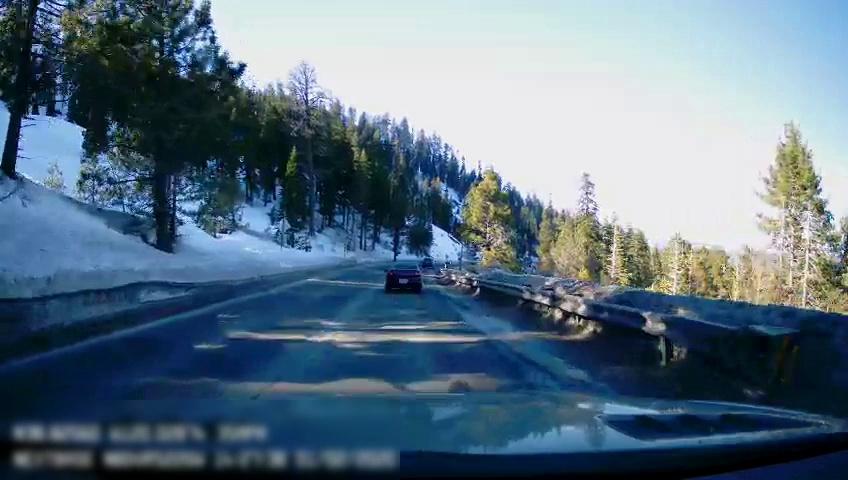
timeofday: Day
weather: Sunny
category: Drivable Space
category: Vehicles | SUV
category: Vehicles | Car
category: Lanes | Opposite Lane
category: Lanes | Opposite Lane
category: Lanes | Current Lane